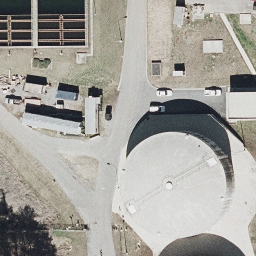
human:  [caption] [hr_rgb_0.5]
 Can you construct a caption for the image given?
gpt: There is a white storage tank on the ground .

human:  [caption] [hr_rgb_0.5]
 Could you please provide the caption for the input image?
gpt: A storage tank is on the ground and some paths beside .

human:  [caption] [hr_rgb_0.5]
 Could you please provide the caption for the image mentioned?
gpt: There is one storage tank on the ground and some paths beside .

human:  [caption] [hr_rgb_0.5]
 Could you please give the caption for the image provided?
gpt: A big storage tank is on the ground .

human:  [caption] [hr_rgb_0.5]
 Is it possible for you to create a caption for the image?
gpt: A storage tank is on the ground and some buildings beside .